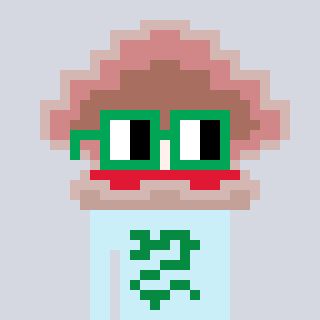
a pixel art character with square green glasses, a oyster-shaped head and a cold-colored body on a cool background